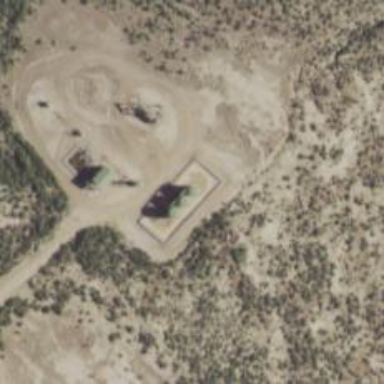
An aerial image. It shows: Storage tank with man-made structure.